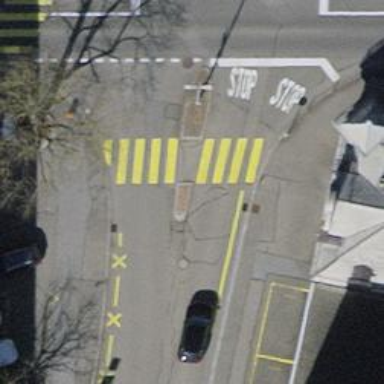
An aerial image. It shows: Marked pedestrian crossing with zebra designation and central island.